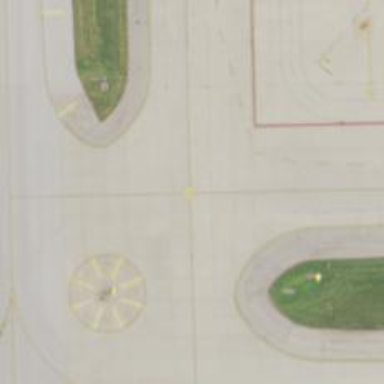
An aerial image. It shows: Image of taxiway at airport.